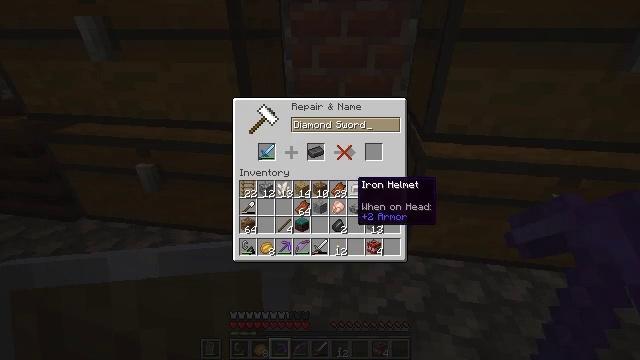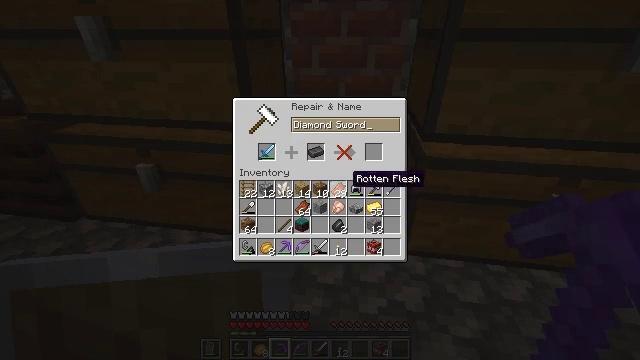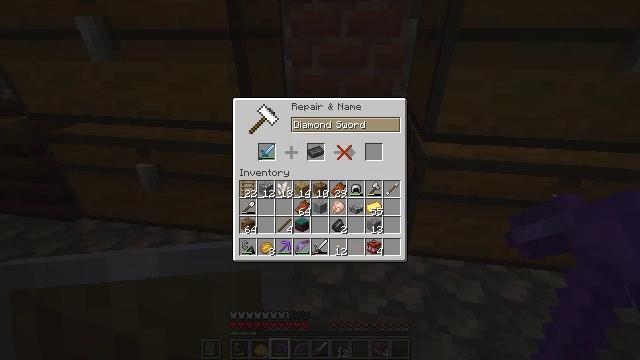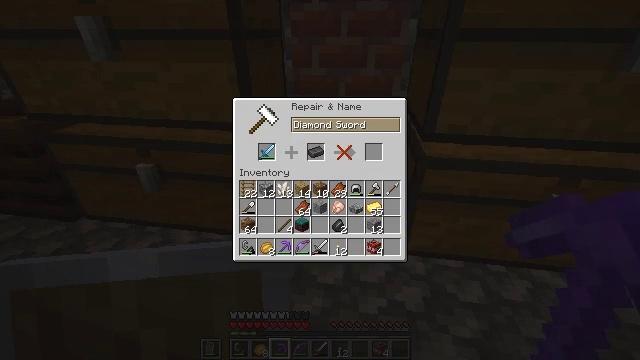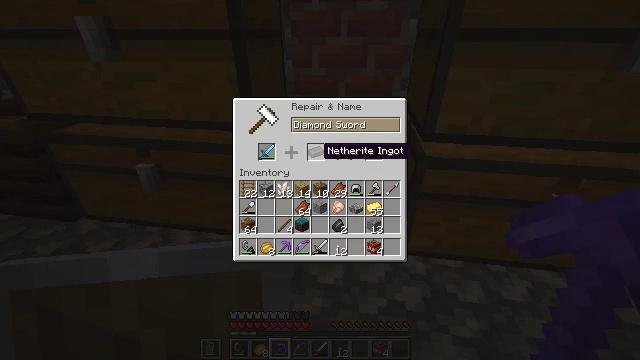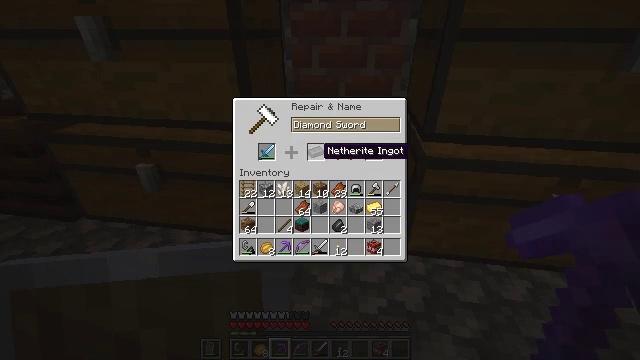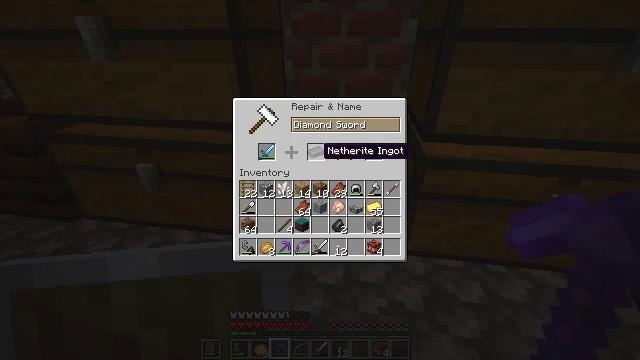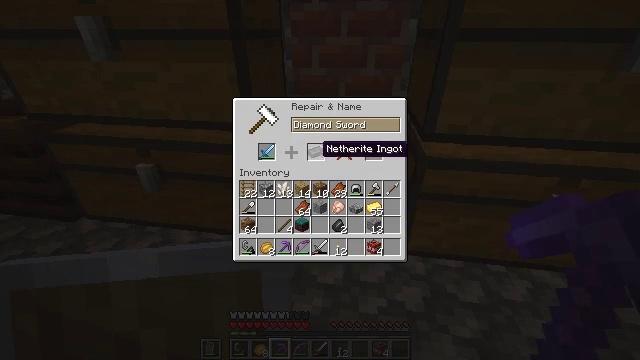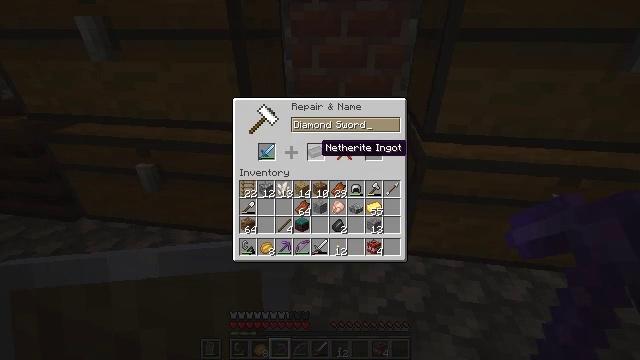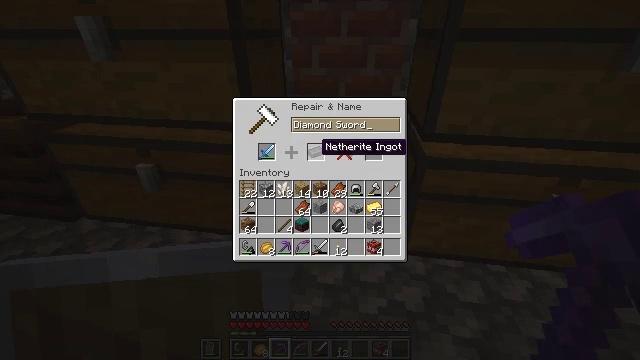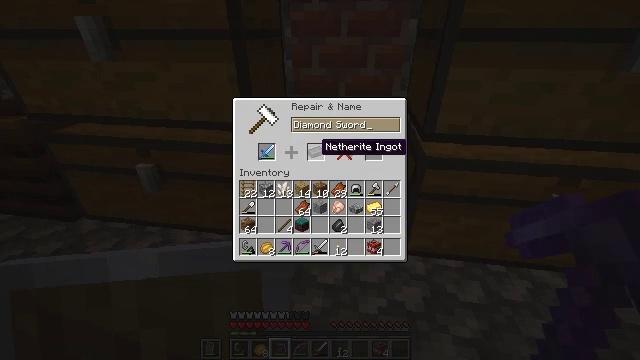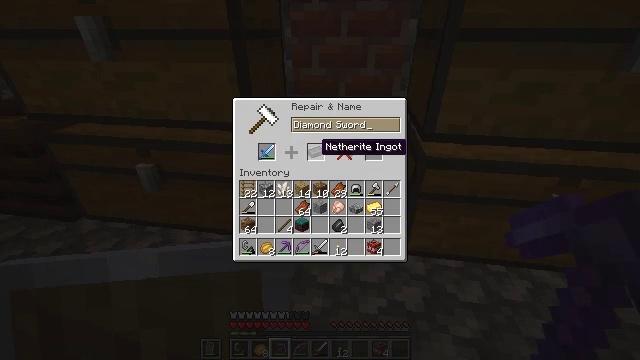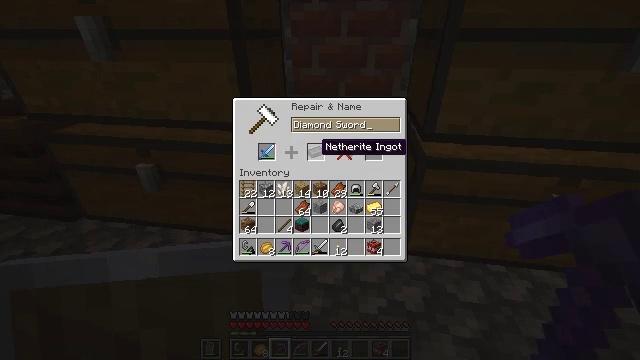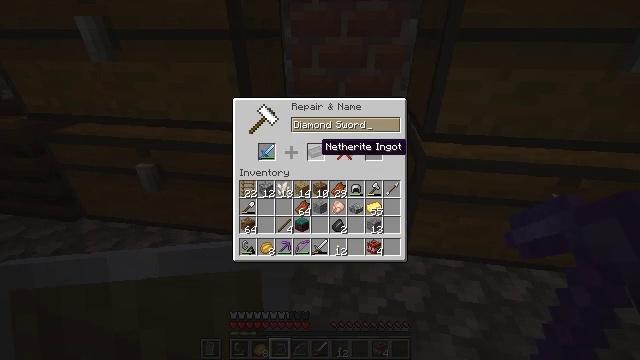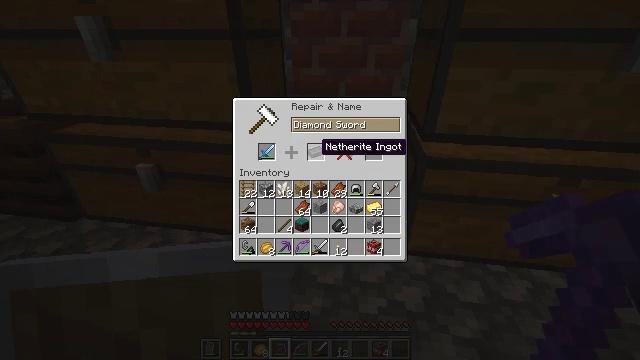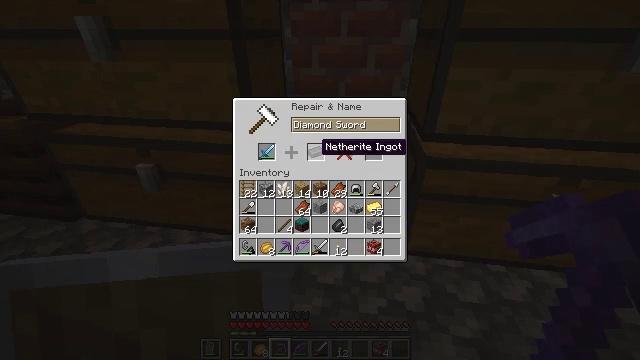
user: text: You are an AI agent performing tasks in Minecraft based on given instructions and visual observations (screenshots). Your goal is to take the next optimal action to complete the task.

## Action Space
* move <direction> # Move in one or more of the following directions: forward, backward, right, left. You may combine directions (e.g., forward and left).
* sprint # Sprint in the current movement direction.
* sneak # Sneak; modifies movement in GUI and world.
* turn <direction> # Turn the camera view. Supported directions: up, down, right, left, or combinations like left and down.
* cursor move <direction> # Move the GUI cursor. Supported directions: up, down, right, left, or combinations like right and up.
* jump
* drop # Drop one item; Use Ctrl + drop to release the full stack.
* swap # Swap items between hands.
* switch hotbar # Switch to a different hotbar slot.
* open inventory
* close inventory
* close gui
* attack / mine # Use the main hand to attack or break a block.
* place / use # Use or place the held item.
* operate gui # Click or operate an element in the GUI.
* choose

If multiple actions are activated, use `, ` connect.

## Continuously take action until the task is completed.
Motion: motion action
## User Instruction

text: Make a powerful netherite sword using the smithing table.
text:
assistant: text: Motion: no_op
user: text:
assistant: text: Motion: sneak, turn left and up
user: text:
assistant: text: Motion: sneak, turn left and up
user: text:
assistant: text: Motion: sneak
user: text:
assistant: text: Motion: sneak
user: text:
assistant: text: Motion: sneak
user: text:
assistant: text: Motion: sneak
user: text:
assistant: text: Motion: sneak
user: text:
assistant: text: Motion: sneak
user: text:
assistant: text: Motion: sneak
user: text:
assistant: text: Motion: sneak
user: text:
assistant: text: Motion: sneak
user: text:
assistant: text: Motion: sneak
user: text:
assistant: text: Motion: sneak
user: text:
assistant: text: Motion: sneak
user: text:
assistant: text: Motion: sneak
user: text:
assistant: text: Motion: sneak
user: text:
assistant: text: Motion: sneak
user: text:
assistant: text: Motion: sneak
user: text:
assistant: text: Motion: sneak
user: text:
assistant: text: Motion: sneak
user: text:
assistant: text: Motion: sneak
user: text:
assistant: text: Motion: sneak
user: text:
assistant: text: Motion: sneak, use / place
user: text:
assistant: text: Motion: sneak, use / place
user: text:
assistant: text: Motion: sneak, use / place
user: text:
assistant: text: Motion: sneak, turn left
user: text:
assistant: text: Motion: sneak, turn left
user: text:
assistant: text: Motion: sneak, turn left
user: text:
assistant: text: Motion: sneak, turn left